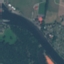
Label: River